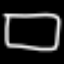
Label: square